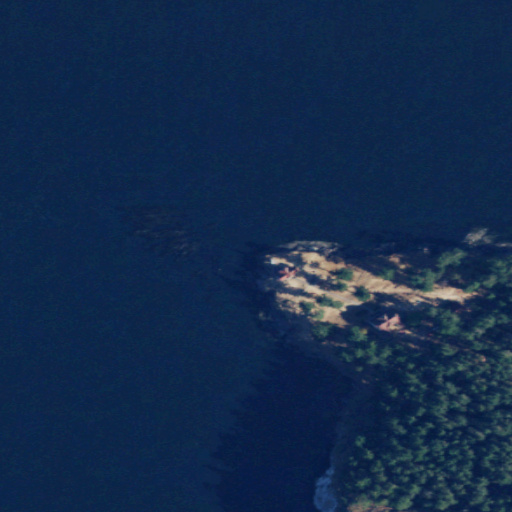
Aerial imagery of cape in Washington named Turn Point containing open water, evergreen forest, grassland, and barren land